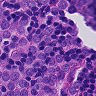
Metastatic tissue present: yes